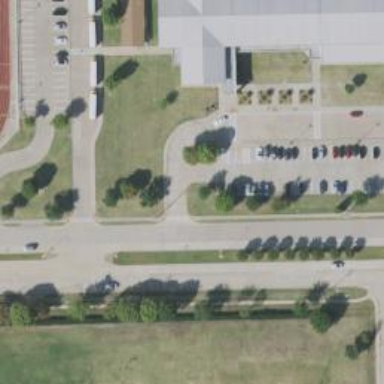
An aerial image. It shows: Parking space.